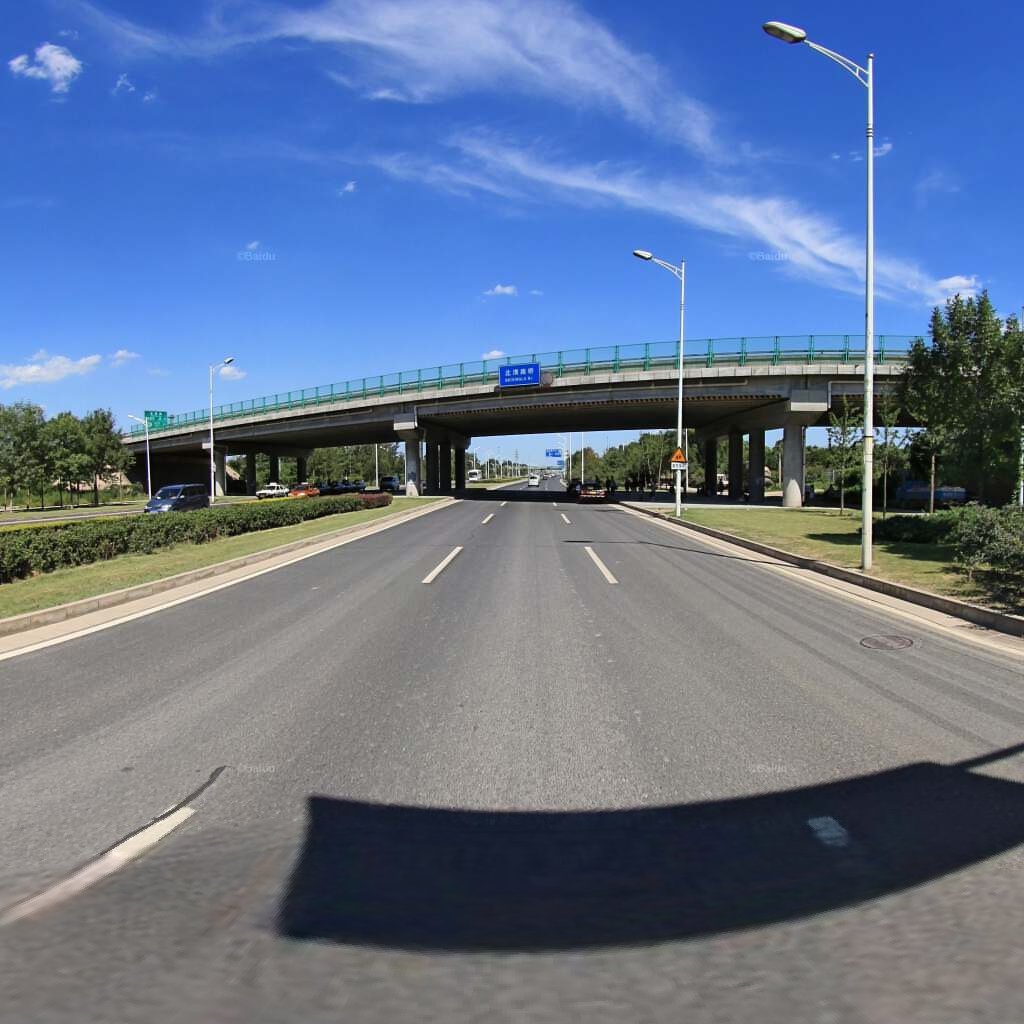
Region: Haidian
Road damage annotations: longitudinal patch, manhole cover